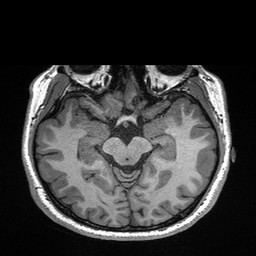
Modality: T1w
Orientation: coronal
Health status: healthy
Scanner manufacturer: siemens
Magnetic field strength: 3 T
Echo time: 0.00298 s